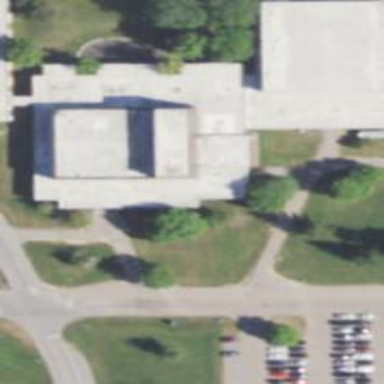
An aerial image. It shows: University building.